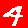
Digit: 4